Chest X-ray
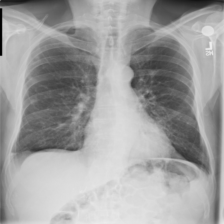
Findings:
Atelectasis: negative
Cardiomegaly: negative
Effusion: negative
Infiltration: negative
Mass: negative
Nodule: negative
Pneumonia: negative
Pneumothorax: negative
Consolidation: negative
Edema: negative
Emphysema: negative
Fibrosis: negative
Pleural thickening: negative
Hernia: negative